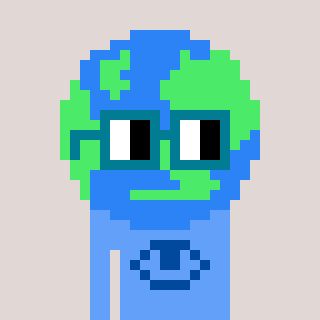
a pixel art character with square dark green glasses, a earth-shaped head and a blue-colored body on a warm background